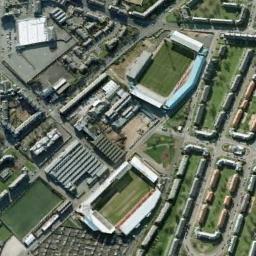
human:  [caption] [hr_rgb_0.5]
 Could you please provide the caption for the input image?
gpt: There are many buildings beside the stadium .

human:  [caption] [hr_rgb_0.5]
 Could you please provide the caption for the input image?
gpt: The stadium is surrounded by blue chairs .

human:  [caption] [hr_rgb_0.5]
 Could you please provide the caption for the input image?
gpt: Square stadium surrounded in the middle of residential area .

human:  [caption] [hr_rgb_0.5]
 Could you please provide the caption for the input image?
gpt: The stadium is on the grass next to some buildings .

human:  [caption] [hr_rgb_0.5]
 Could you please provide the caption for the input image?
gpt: There are many buildings and green lawns beside the stadium .